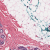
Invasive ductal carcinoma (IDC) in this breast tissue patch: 0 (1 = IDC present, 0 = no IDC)